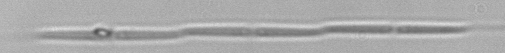
Label: Pseudo-nitzschia